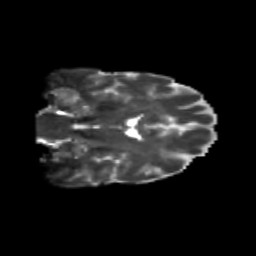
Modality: T2w
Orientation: coronal
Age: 38
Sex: male
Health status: healthy
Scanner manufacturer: siemens
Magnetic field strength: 3 T
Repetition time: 10.8 s
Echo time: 0.082 s